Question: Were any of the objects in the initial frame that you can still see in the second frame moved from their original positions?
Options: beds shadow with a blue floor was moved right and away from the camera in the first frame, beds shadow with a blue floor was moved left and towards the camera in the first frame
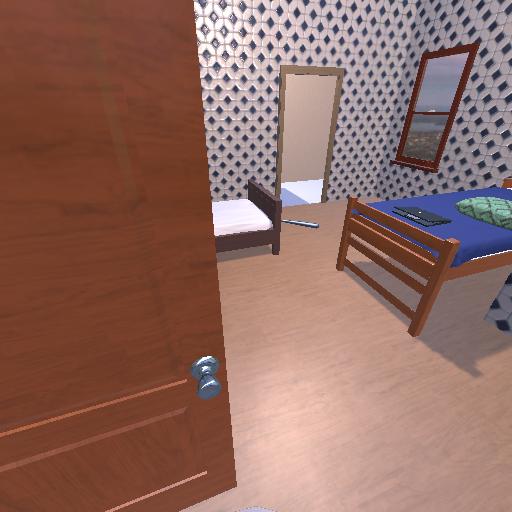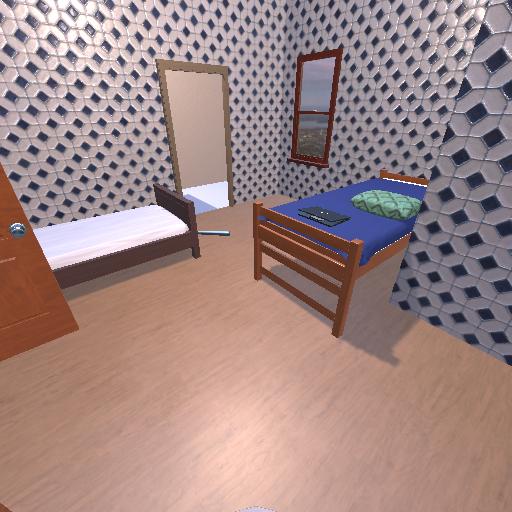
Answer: beds shadow with a blue floor was moved right and away from the camera in the first frame